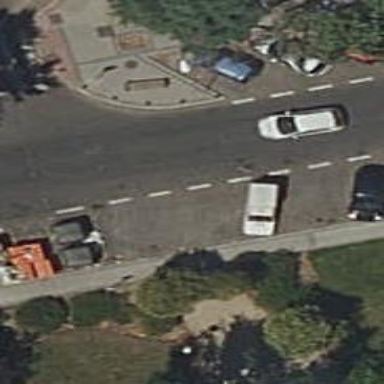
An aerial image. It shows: Marked road crossing.